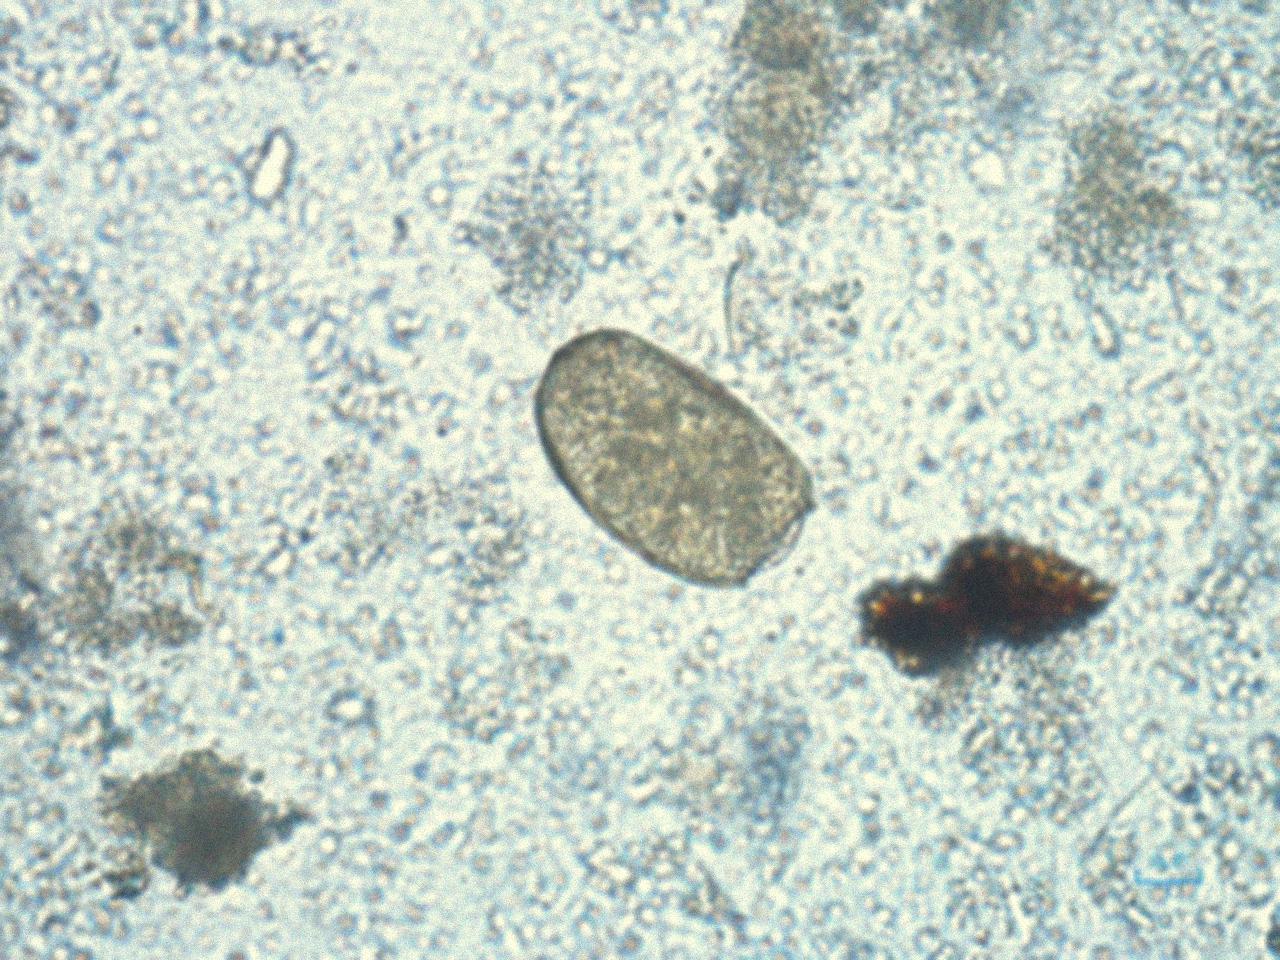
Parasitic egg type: Paragonimus spp